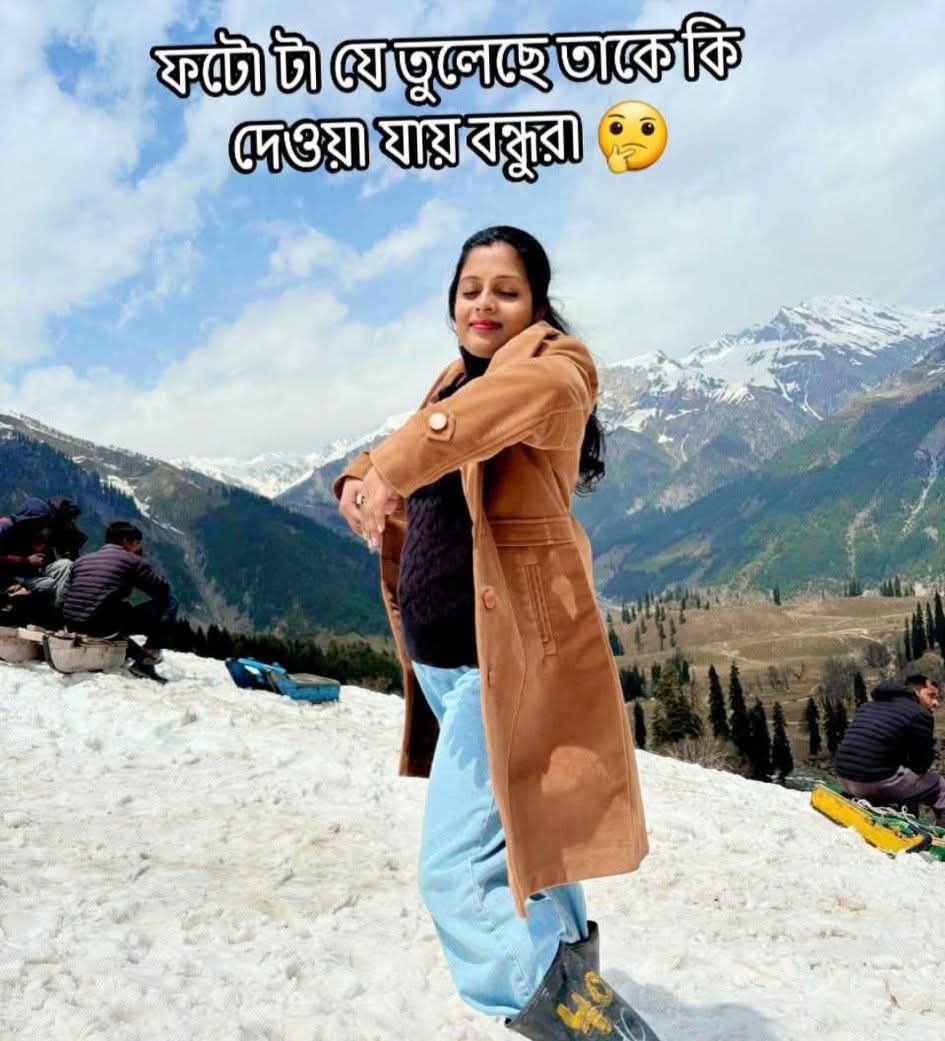
Text: ফটো টা যে তুলেছে তাকে কি দেওয়া যায় বন্ধুরা
Label: Non Hate